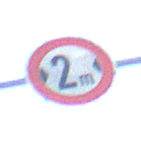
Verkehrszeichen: TatsaechlicheBreite2
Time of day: Night
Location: Outdoor (Nature)
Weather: PartlyCloudy
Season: NotSpecified
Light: Natural